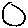
Label: circle